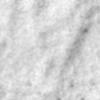
Label: no_change